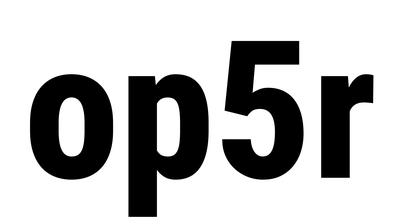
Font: Roboto_Condensed_ExtraBold